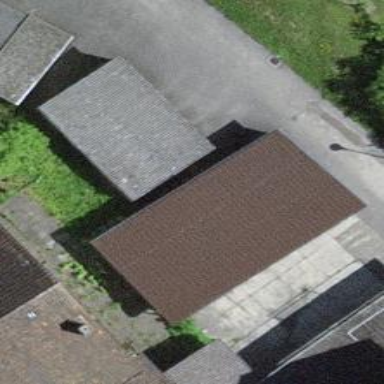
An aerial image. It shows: Garage building.